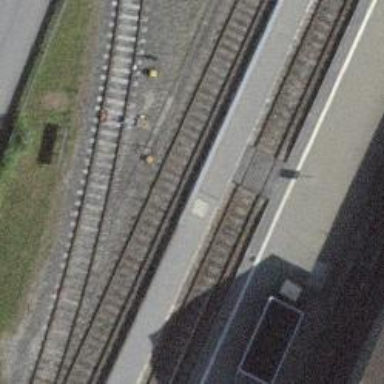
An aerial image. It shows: Stop position for public transport on the railway.